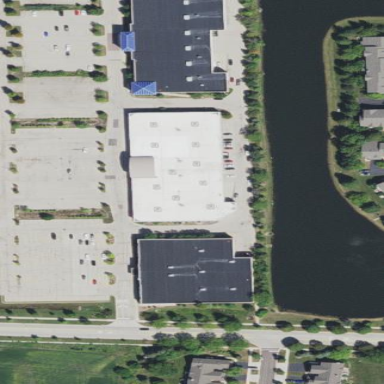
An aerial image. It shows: Retail building that houses furniture shop.